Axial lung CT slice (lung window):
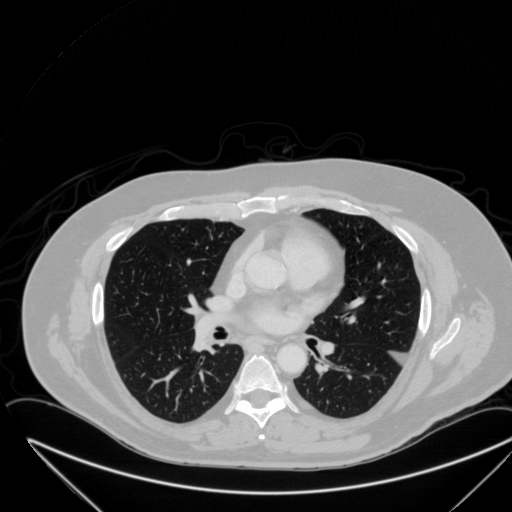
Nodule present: no